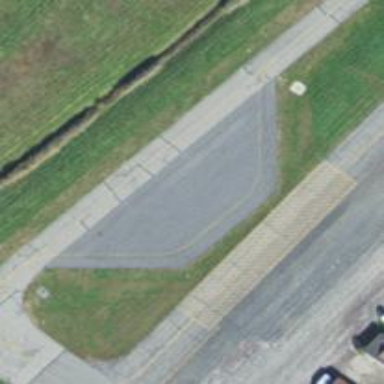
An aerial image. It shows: View of taxiway at the airport.